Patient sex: M
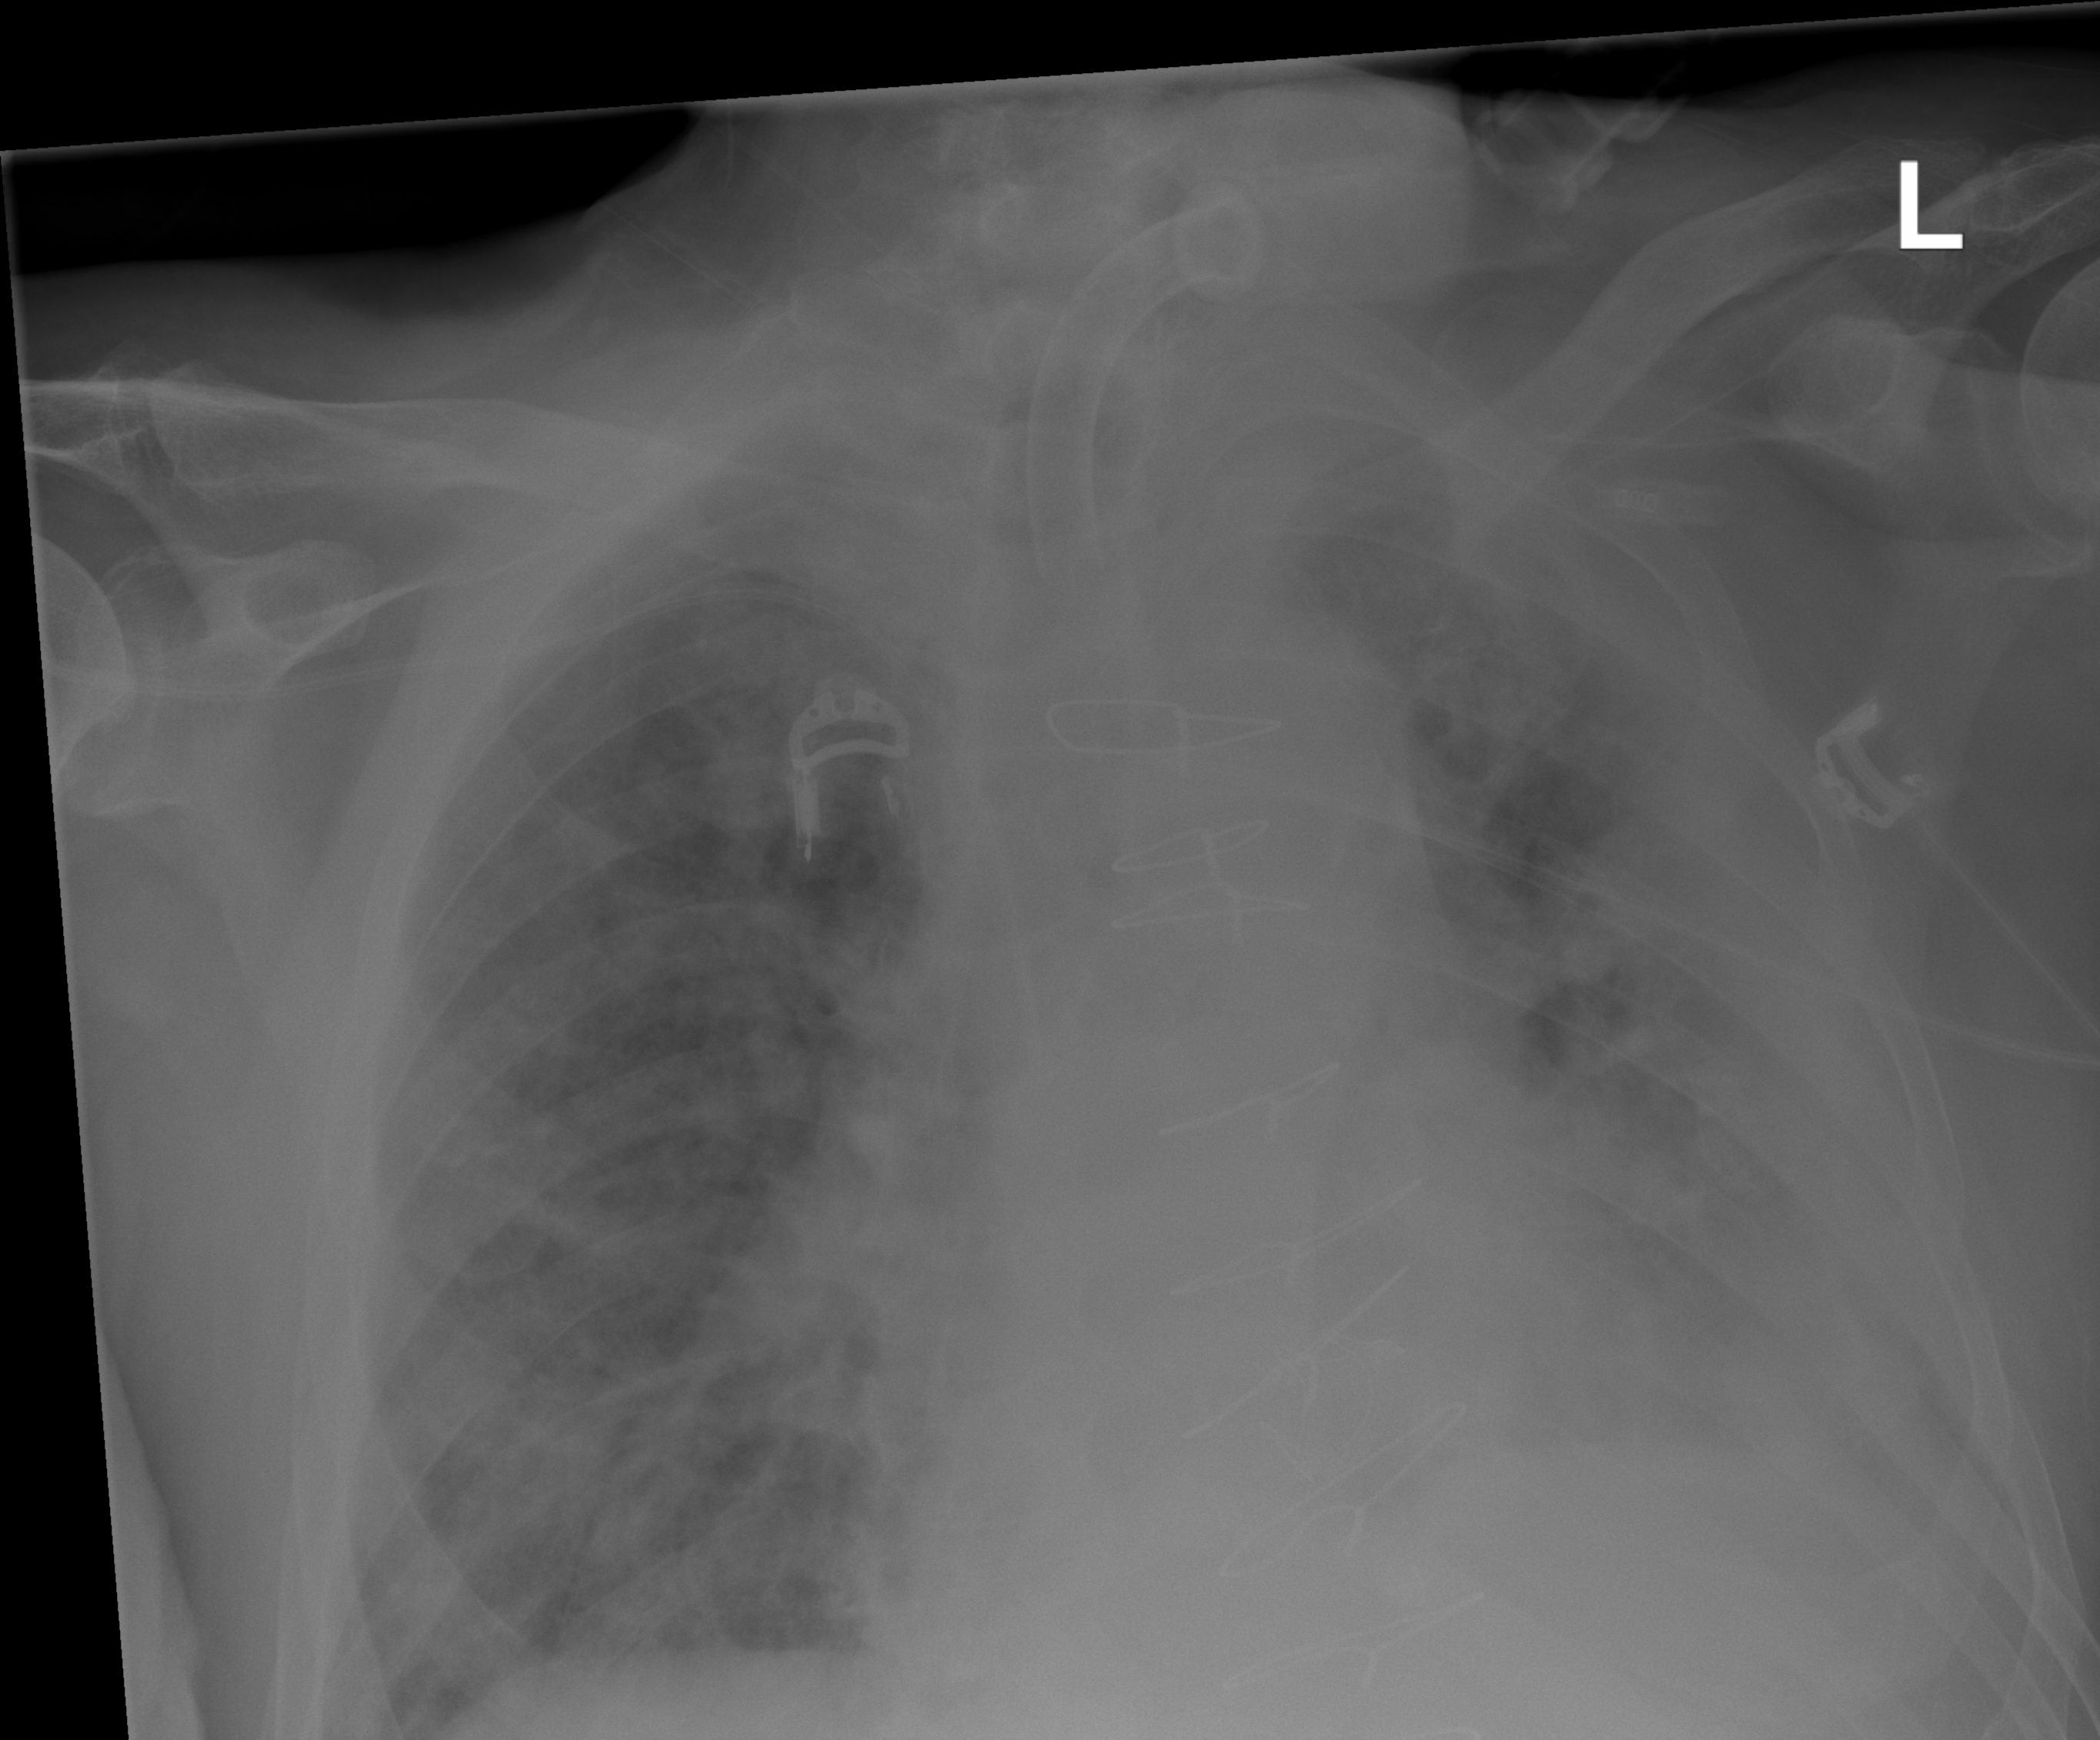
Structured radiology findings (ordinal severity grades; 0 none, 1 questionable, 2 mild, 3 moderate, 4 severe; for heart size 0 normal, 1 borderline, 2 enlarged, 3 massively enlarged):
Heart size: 2
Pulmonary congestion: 3
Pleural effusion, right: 0
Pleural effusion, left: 3
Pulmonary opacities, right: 2
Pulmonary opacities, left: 2
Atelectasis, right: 0
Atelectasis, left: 3